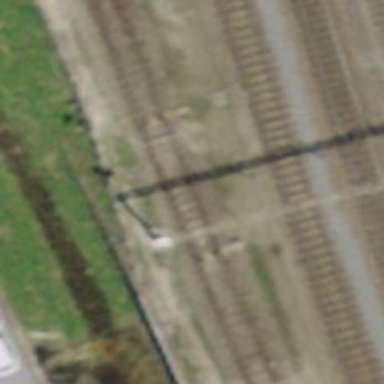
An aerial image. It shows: Railway yard with electrified tracks and single track.